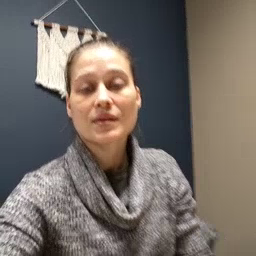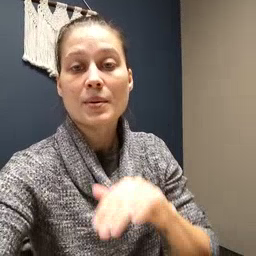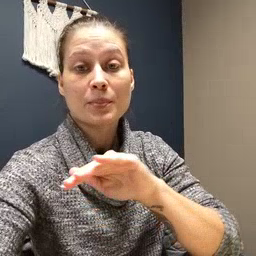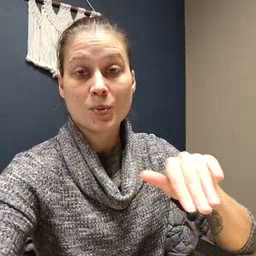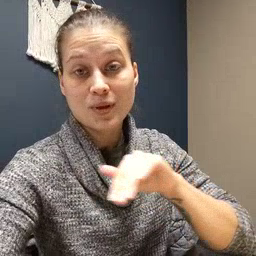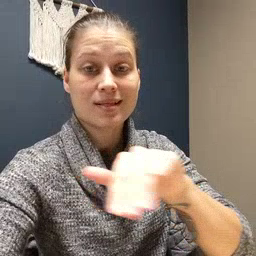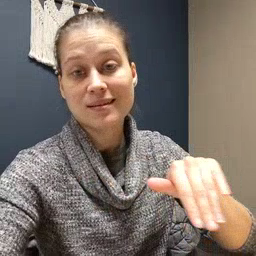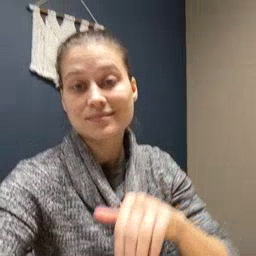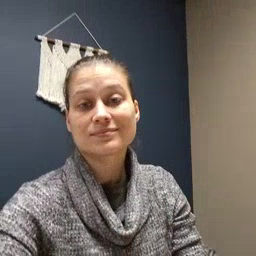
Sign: pool